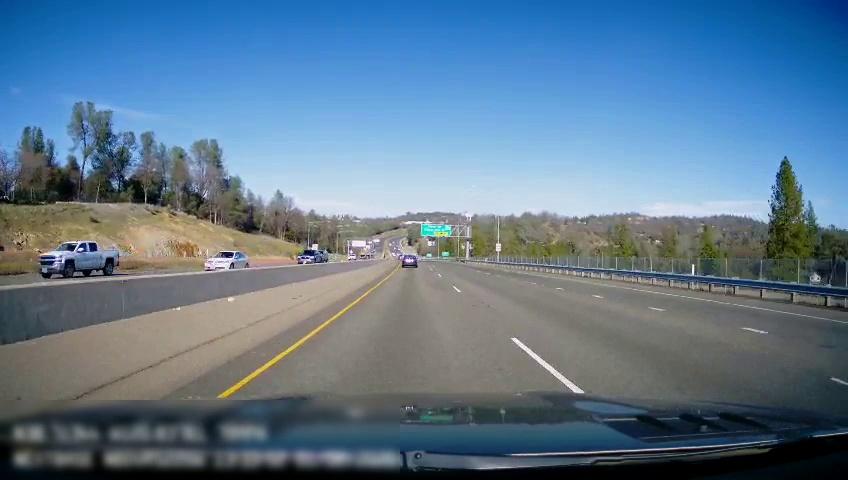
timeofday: Day
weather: Sunny
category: Drivable Space
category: Drivable Space
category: Vehicles | Truck
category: Vehicles | Car
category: Vehicles | Truck
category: Vehicles | Car
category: Vehicles | Car
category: Lanes | Current Lane
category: Lanes | Current Lane
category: Lanes | Alternate Lane
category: Lanes | Alternate Lane
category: Lanes | Alternate Lane
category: Lanes | Alternate Lane
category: Traffic | Signs